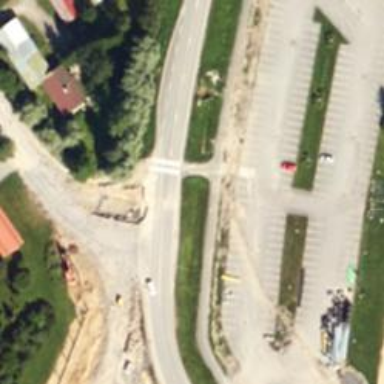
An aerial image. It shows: Secondary road made of asphalt leading to roundabout.